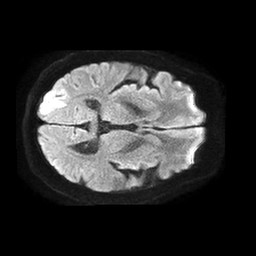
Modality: TRACE
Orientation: axial
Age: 55
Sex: male
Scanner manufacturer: philips
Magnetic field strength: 1.5 T
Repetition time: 4.6 s
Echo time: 0.08631 s